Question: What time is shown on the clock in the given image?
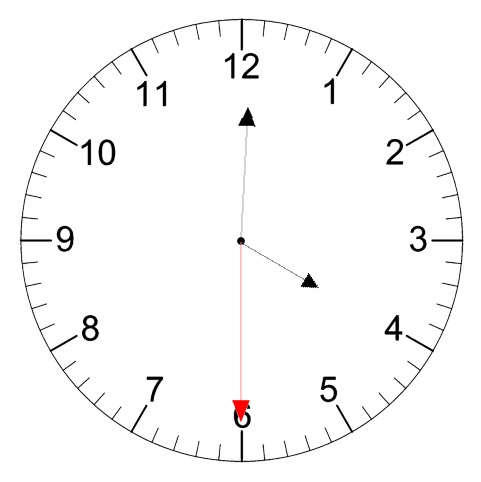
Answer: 04:00:30